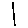
Label: line